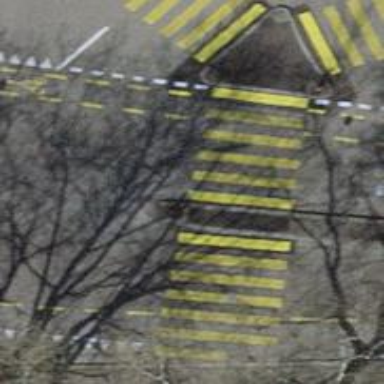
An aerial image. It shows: Uncontrolled zebra crossing with central island.